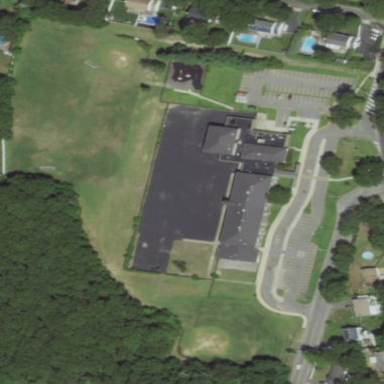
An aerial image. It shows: School.